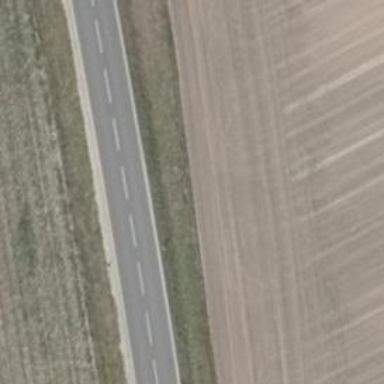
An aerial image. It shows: Primary road with asphalt surface.